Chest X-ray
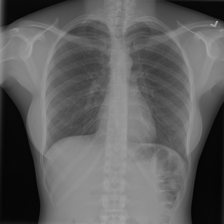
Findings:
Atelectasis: negative
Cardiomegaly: negative
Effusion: negative
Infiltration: positive
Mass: negative
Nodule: negative
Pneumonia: negative
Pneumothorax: negative
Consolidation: negative
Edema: negative
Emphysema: negative
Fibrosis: negative
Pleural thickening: negative
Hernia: negative